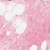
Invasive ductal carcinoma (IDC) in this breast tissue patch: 0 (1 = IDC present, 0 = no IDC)